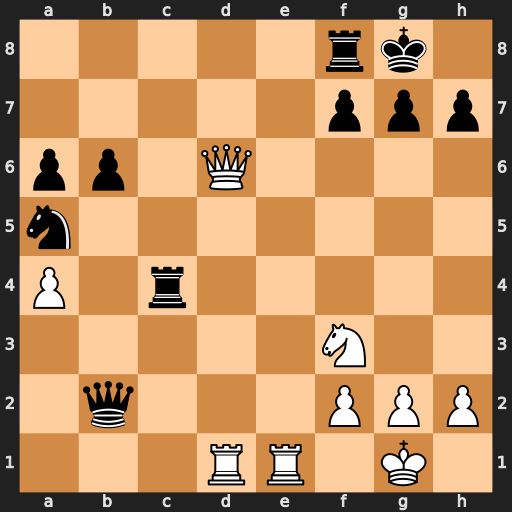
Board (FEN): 5rk1/5ppp/pp1Q4/n7/P1r5/5N2/1q3PPP/3RR1K1
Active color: w
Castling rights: -
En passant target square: -
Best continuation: Qxf8+ Kxf8 Rd8#